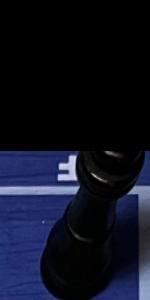
Label: King_Black